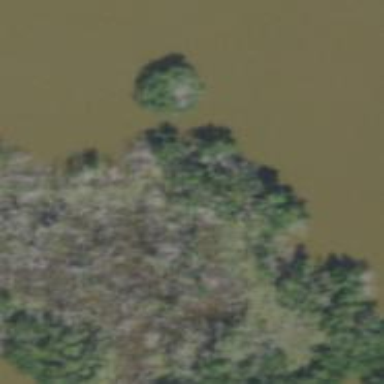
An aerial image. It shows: Mangrove wetland with plant community known as Mangrove Swamp.